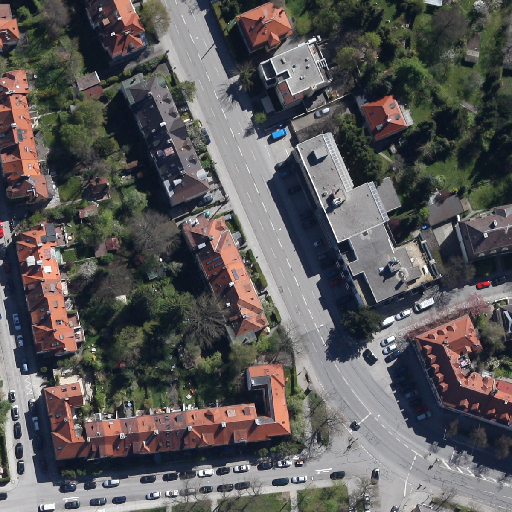
Referring expression: car